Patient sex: F
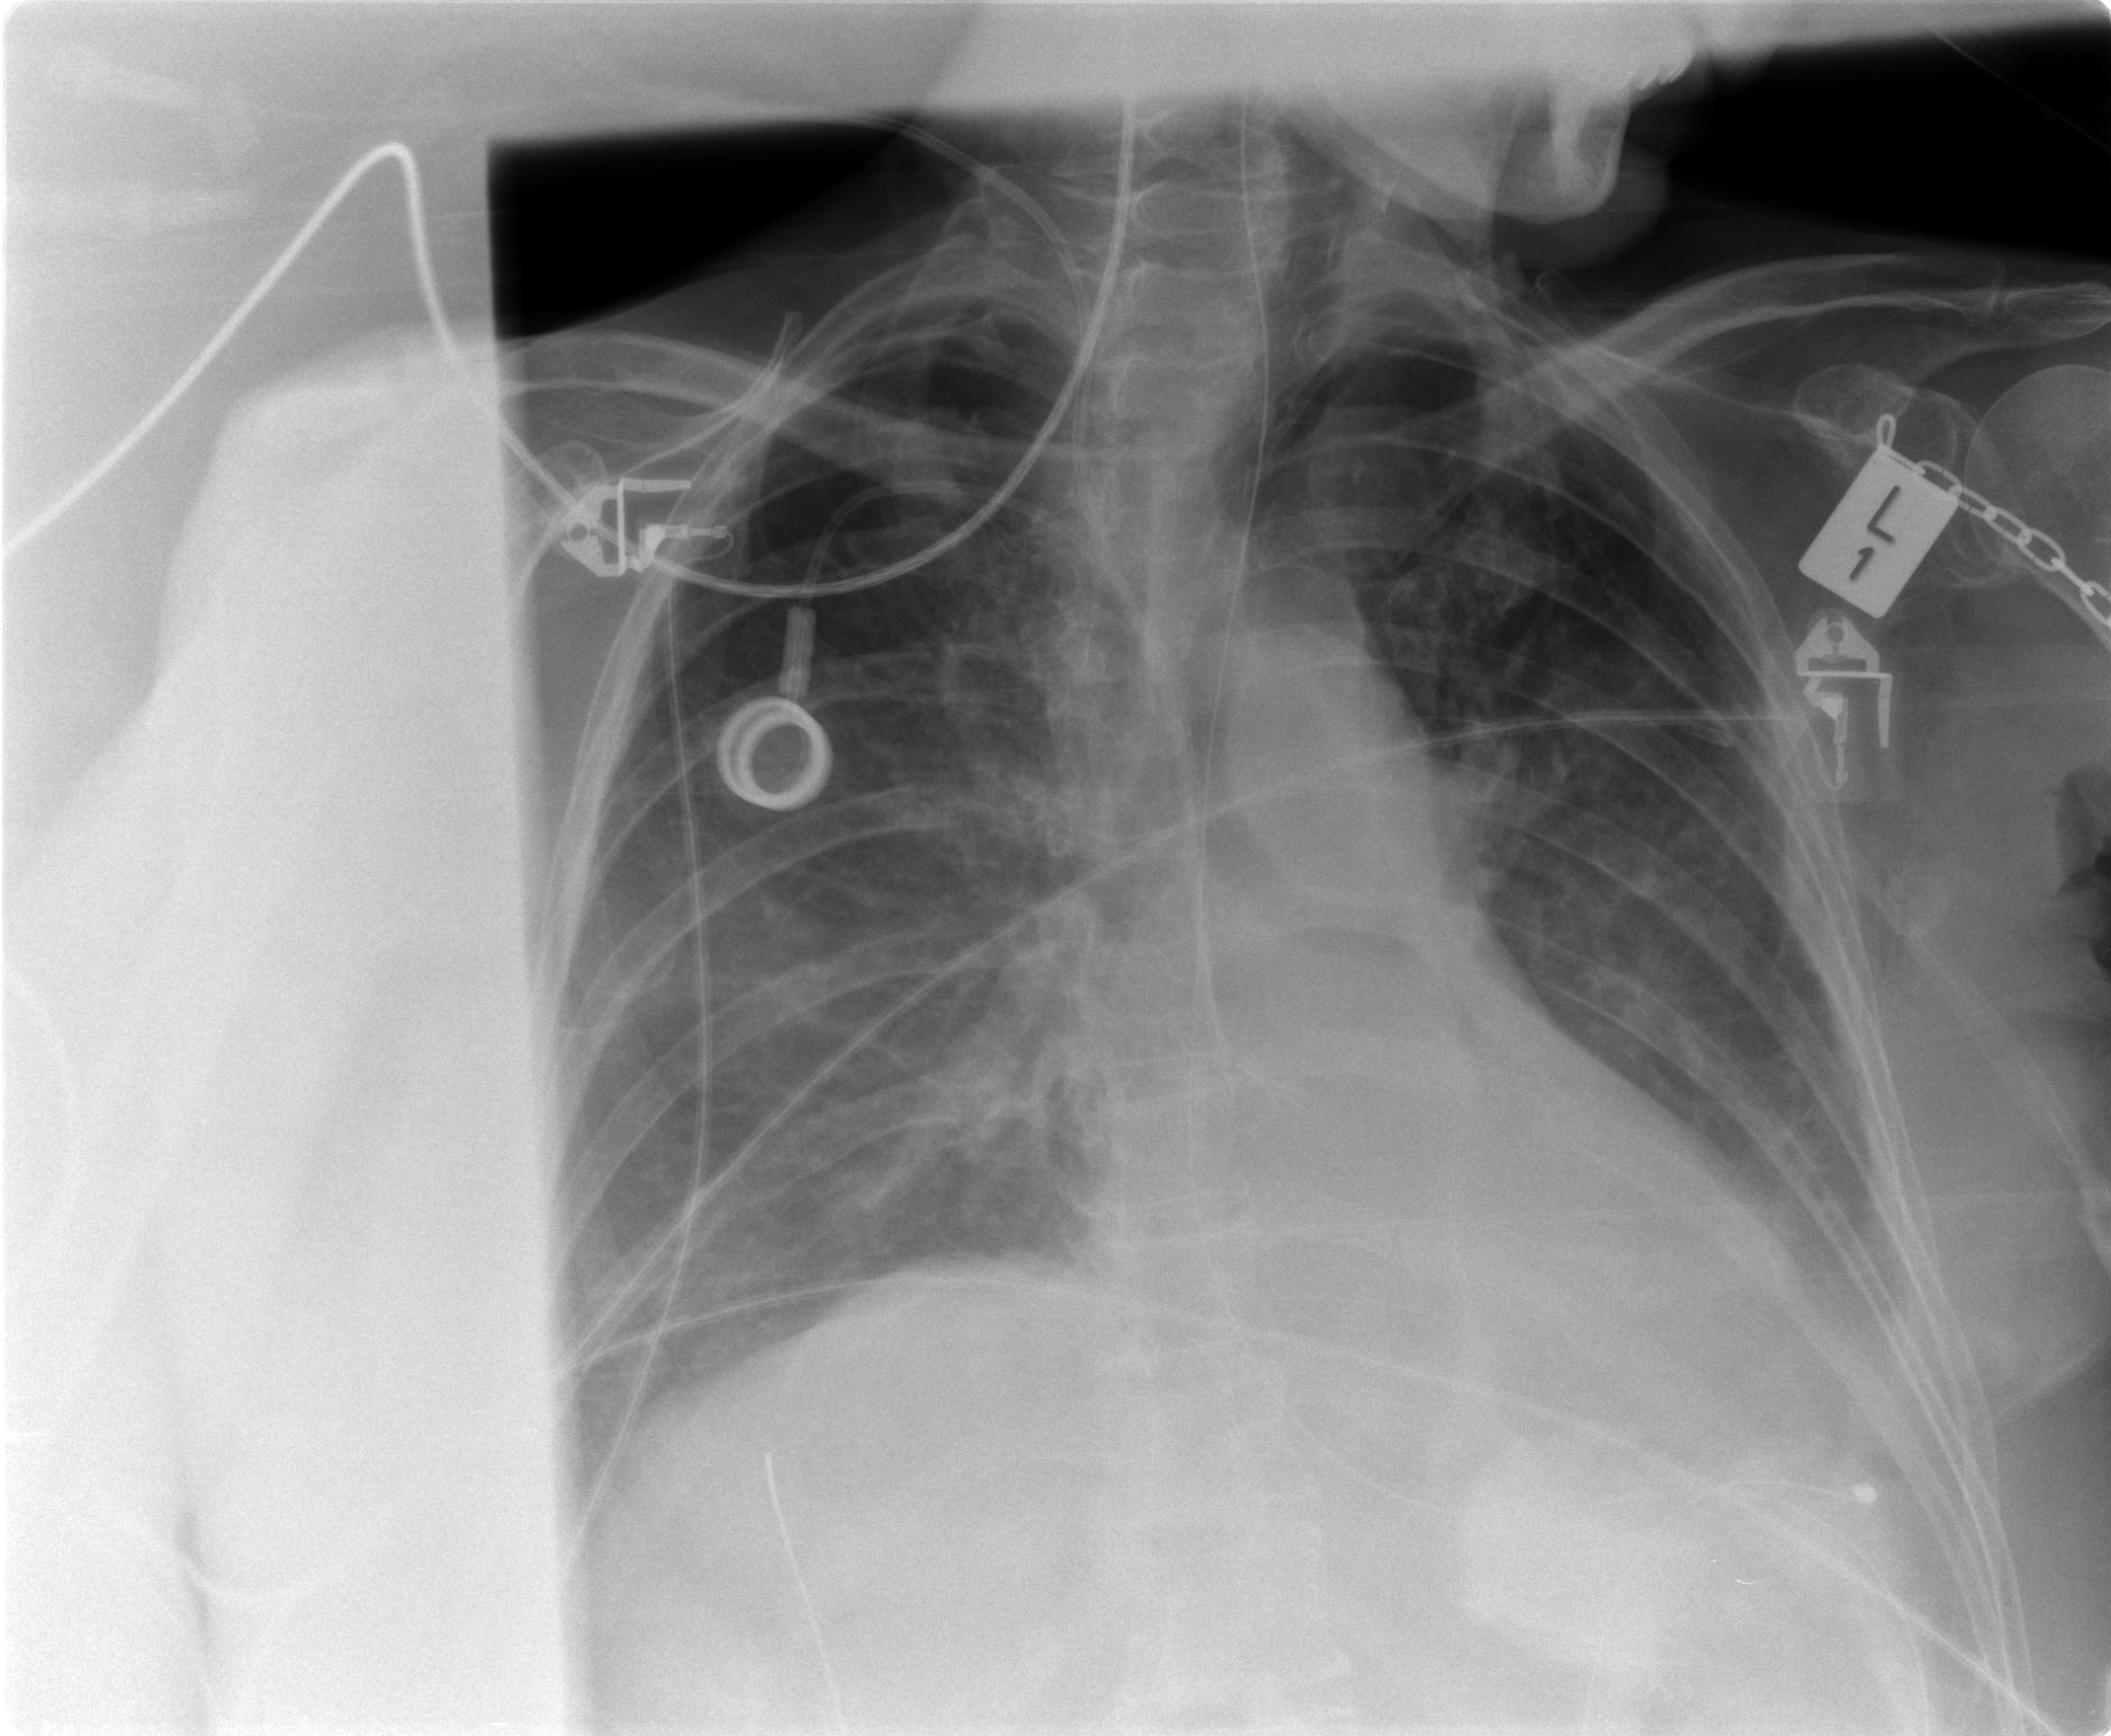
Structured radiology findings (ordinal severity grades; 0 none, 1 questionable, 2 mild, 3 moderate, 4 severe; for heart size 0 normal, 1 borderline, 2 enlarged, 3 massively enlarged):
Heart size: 0
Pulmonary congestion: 0
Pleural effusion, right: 0
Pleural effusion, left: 1
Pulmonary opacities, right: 0
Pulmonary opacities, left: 0
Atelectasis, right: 0
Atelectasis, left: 2